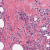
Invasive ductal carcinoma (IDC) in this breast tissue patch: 1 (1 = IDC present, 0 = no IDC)